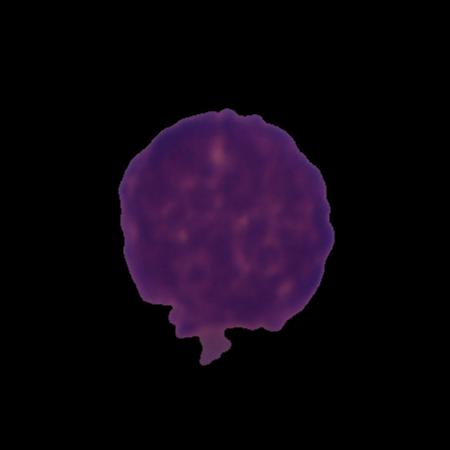
Label: cancer